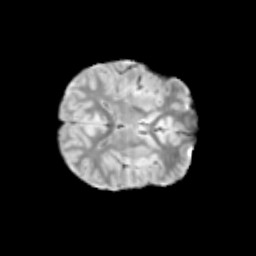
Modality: T2w
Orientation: axial
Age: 11
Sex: male
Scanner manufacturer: siemens
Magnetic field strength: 3 T
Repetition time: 3.8 s
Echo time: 0.07 s